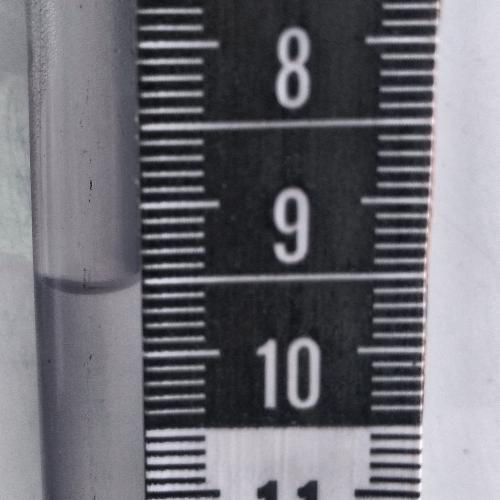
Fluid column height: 9.5 cm